Question: I tried searching for something similar but couldn't quite pinpoint the problem.
Currently working in Oracle 11g
I have a table, let's call it TEST_DATA, with columns "SITE", "DAY", "TIME" AND "TEMPERATURE", that holds average temperature data for a specific site at a specific day and time, and it will not contain data for every hour of every day. At the moment, let's say I only have this data:
TEST DATA:

What I need, is to build a view or a query, that returns a set of results for every day and every hour, even if it's not in the TEST_DATA table (returning 0 in that case), which would return a result similar to:
'''
SITE | DAY | TIME | TEMPERATURE
Home | 1 | 0 | 0
Home | 1 | 1 | 0
Home | 1 | 2 | 0
Home | 1 | 3 | 15
Home | 1 | 4 | 0
Home | 1 | 5 | 23
Home | 1 | 6 | 0
Home | 1 | 7 | 0
Home | 1 | 8 | 0
Home | 1 | 9 | 0
Home | 1 | 10 | 0
... | ... | ... | ...
'''
Does anyone have any idea how I could go about doing this using SQL?
I tried having a table with 24*31 entries and day/time columns, making a row for each day/time pair, but haven't figured out a way to get this working as I want.
I want to try and avoid to make this last table with that many rows for each of the possible sites, since I'm working with over 2000 different sites, which would make the table over a million rows long.
I appreciate any help on the matter.
Thanks to @Gordon Linoff's answer, I was able to adapt to my table and got the results exactly as I wanted them. The query ended up being:
'''
SELECT s.SITE, d.DAY, d.TIME, td.TEMPERATURE
FROM (SELECT DISTINCT SITE FROM TEST_DATA) s CROSS JOIN
(SELECT * FROM TEST_DAY_TIME) d LEFT JOIN
TEST_DATA td
ON td.SITE = s.SITE AND td.DAY = d.DAY AND td.TIME = d.TIME
ORDER BY d.DAY, d.TIME;
'''
The other table was something like this, all the way to 31.
<URL>
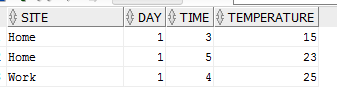
Answer: Generate all the rows and then use 'left join' to bring in the values. This is the basic idea:
'''
select s.site, d.date, h.time, t.temperature
from (select distinct site from t) s cross join
(select distinct day from t) d cross join
(select 0 as time from dual union all select 1 from dual union all . . .
select 23 from dual) h left join
t
on t.site = s.site and t.day = d.date and t.time = h.time;
'''
Of course, you will get duplicates if a day/time combination appears multiple times in the original table.